Field crop: maize
Growth stage: 2
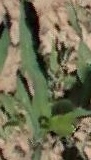
Species: maize